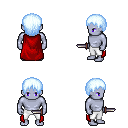
a pixel art fantasy rpg character, male body template, dark elf, purple skin, red cape, white pants, white cyan plain hairstyle, dagger, four views (front, back, left, right), 2x2 character sprite sheet, small pixel art, hard edges, no anti-aliasing